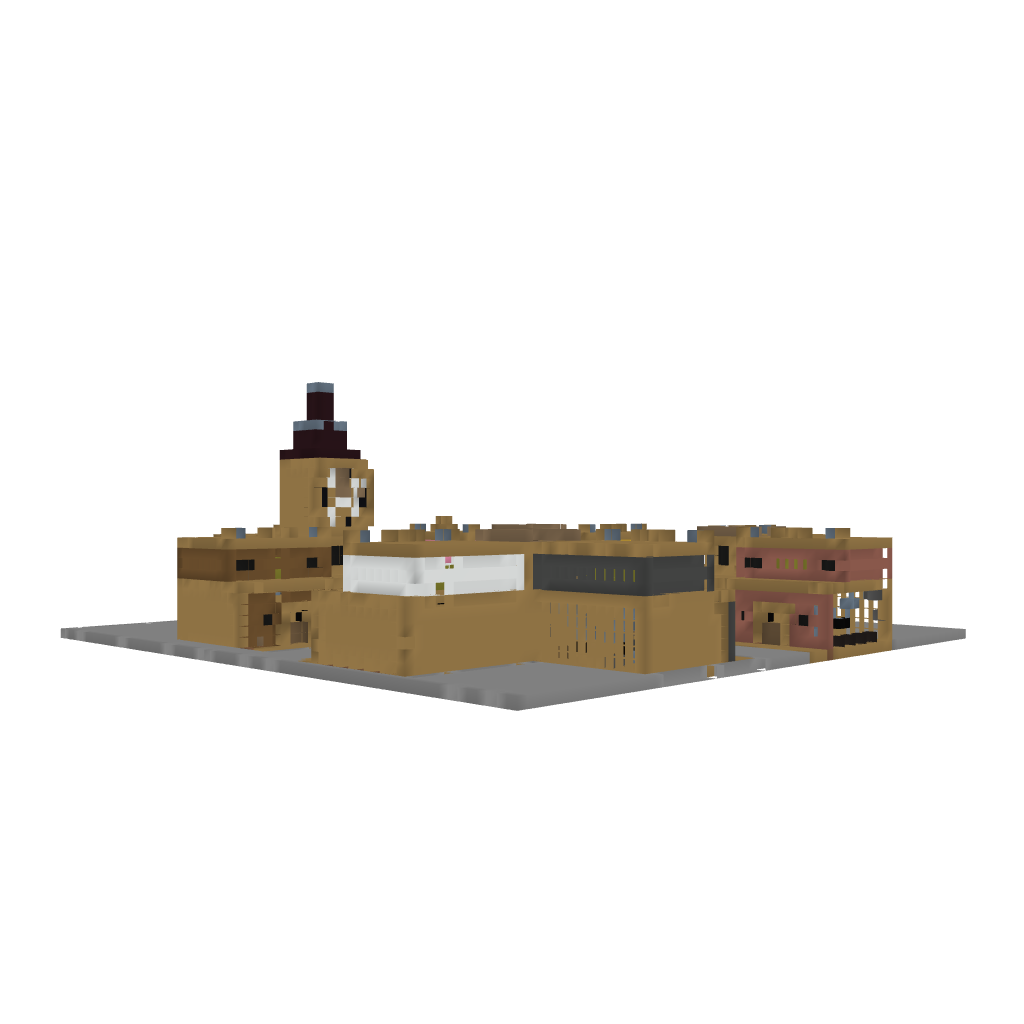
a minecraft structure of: Wild West Crossroad